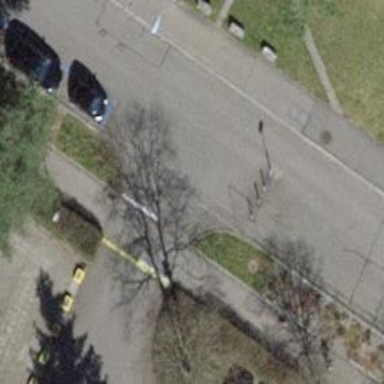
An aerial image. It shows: Unmarked crossing with traffic calming table on the road.